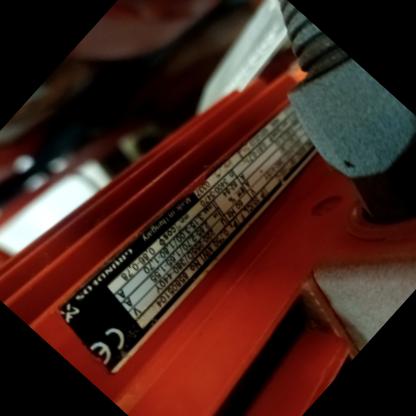
Klasa: tabliczka-znamionowa